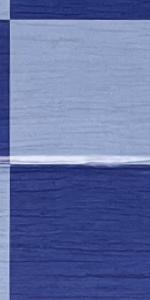
Label: Empty